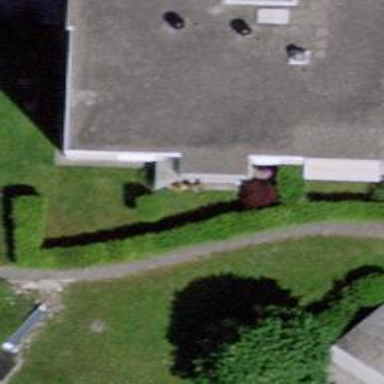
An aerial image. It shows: Hedge acting as barrier.